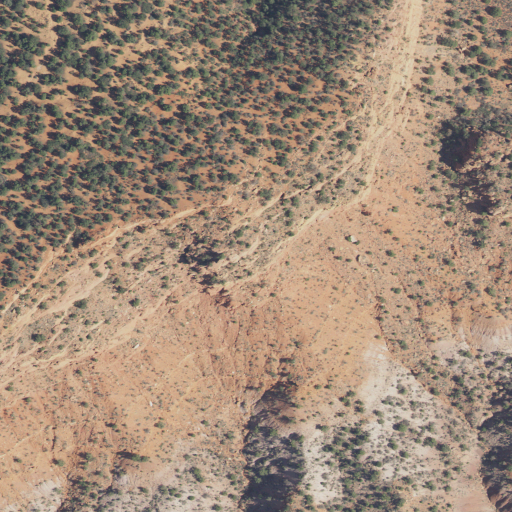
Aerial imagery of cape in Utah named Fin Little Point containing shrub and evergreen forest